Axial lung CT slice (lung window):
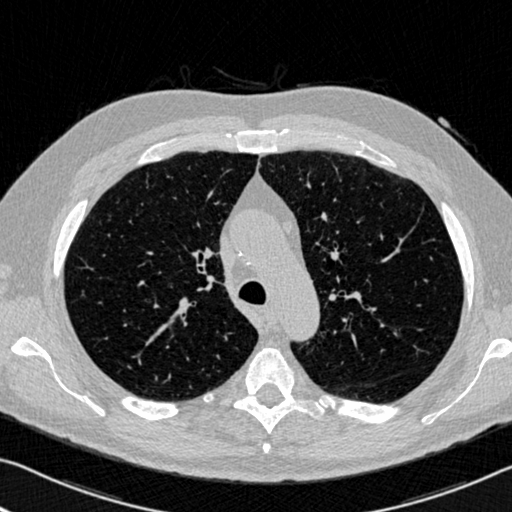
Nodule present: no